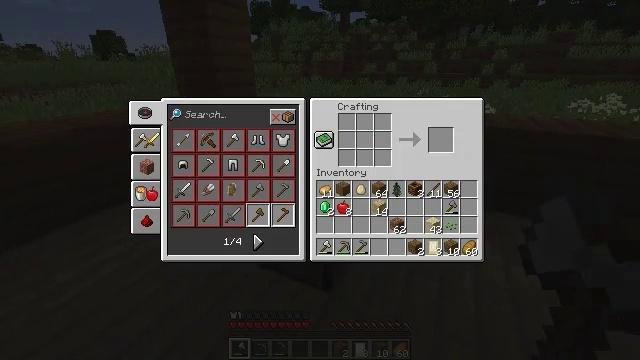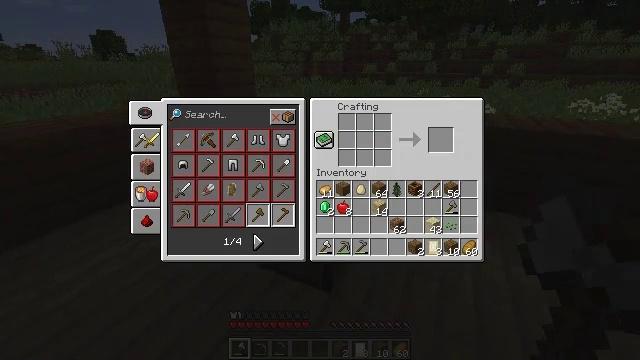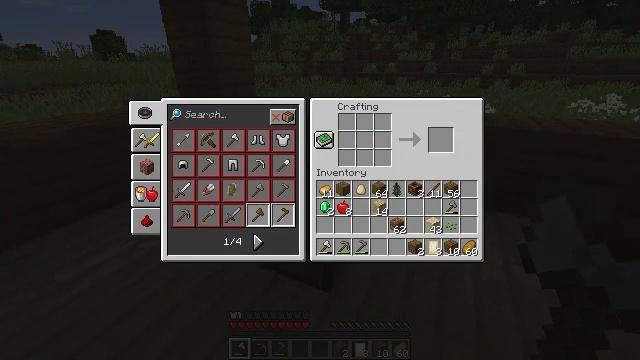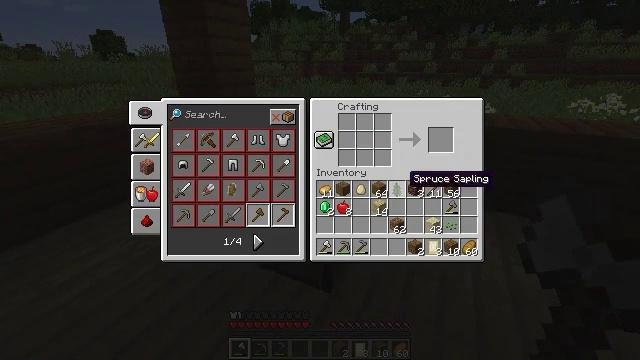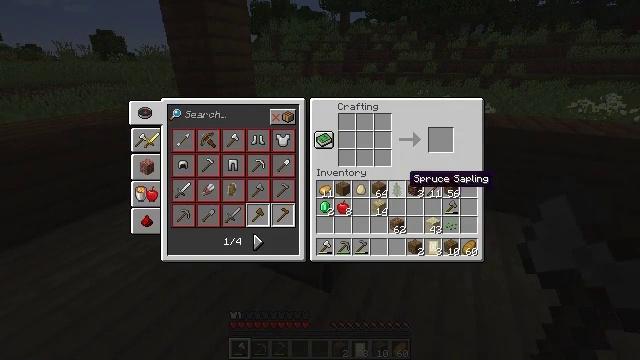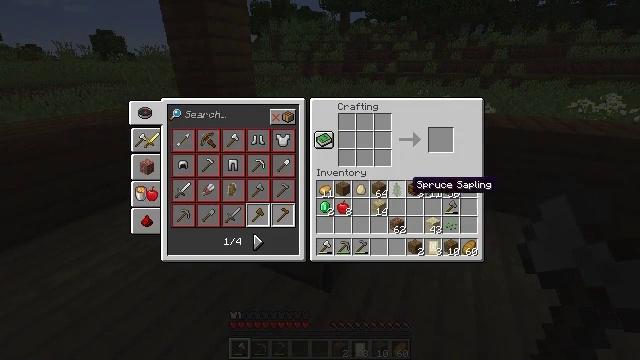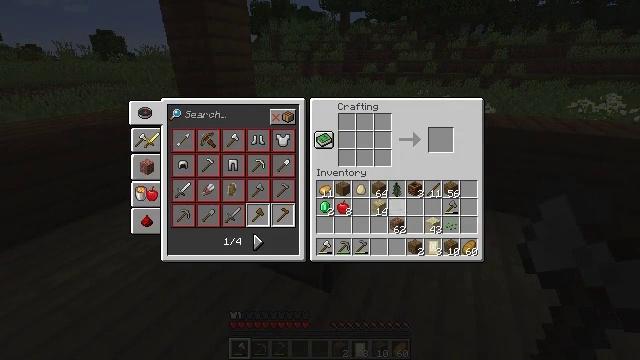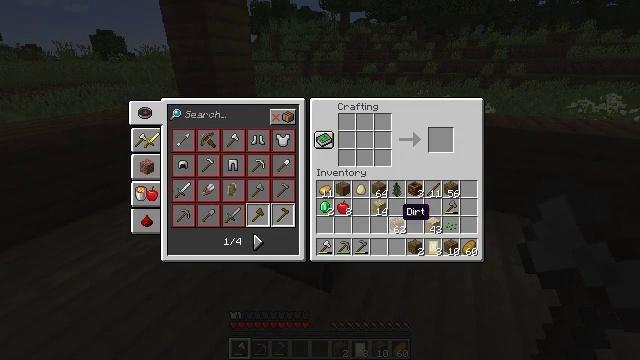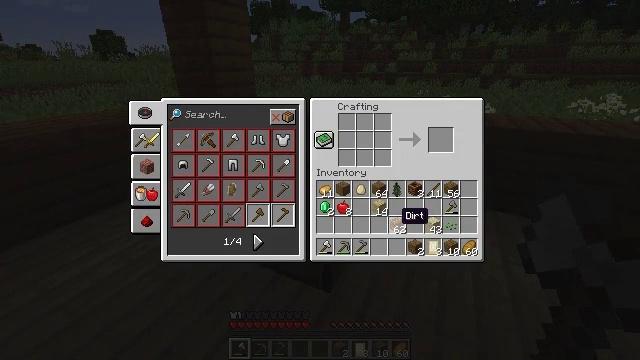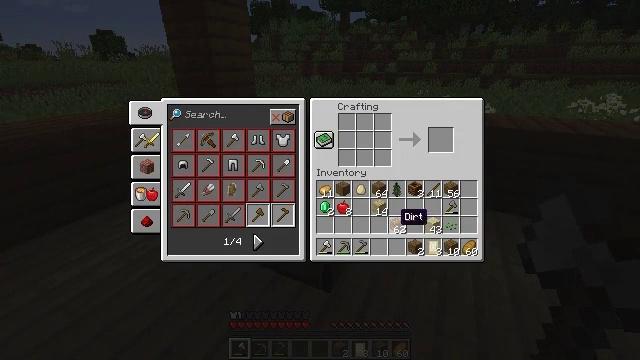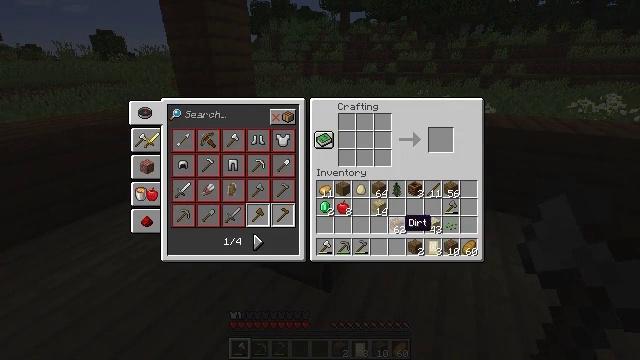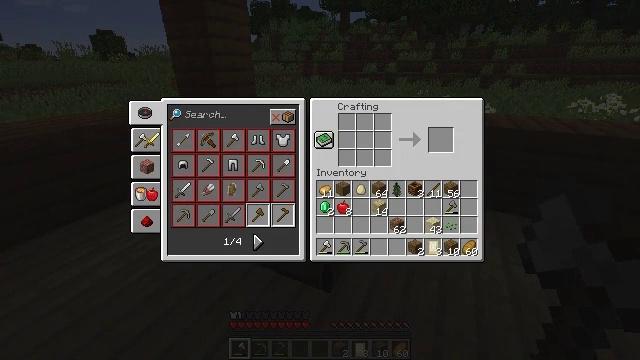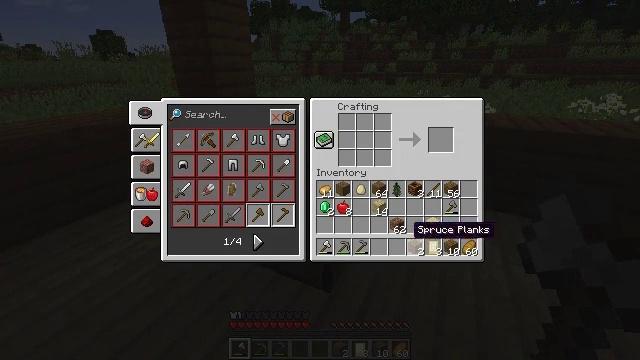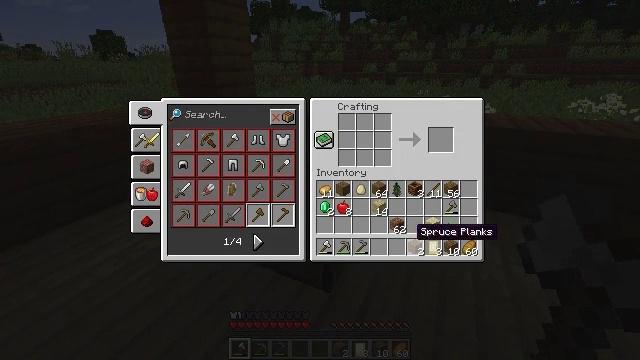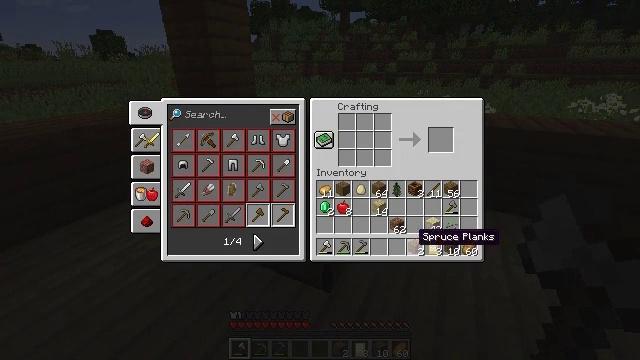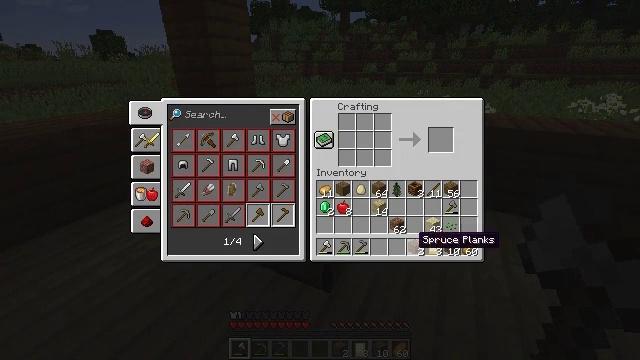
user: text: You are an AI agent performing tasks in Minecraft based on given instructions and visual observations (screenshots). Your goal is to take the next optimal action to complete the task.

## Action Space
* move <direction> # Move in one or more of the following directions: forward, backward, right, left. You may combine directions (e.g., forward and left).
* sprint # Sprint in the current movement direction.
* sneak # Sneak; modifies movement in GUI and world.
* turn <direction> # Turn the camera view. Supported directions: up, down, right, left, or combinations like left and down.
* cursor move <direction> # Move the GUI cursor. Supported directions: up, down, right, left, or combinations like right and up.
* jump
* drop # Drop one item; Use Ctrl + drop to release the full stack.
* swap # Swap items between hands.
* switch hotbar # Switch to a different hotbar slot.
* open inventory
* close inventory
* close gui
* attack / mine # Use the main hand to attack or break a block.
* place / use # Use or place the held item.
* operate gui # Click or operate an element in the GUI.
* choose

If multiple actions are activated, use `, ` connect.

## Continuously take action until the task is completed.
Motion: motion action
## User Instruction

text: Use spruce planks to make a spruce door.
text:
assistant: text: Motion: cursor move right
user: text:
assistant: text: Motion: cursor move right
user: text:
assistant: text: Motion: cursor move right and down
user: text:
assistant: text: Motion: no_op
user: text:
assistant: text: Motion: no_op
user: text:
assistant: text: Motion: cursor move down
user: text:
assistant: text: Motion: cursor move left and down
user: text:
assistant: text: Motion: no_op
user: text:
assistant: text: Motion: no_op
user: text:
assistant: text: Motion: no_op
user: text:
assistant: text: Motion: no_op
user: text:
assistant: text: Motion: no_op
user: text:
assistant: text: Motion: no_op
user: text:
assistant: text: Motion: no_op
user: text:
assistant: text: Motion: no_op
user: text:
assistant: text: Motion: no_op
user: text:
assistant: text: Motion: no_op
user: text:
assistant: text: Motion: no_op
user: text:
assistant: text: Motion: no_op
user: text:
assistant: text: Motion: no_op
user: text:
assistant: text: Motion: no_op
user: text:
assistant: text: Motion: no_op
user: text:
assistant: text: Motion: cursor move up
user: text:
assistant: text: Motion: no_op
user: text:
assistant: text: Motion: no_op
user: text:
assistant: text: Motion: no_op
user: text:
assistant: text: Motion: no_op
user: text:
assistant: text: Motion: cursor move right
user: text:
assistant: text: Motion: cursor move right
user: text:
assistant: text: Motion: cursor move right